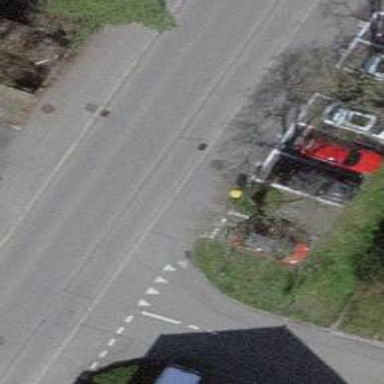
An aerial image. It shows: Post box.